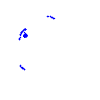
Particle: kaon